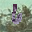
Label: 6